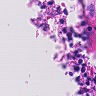
Metastatic tissue present: no